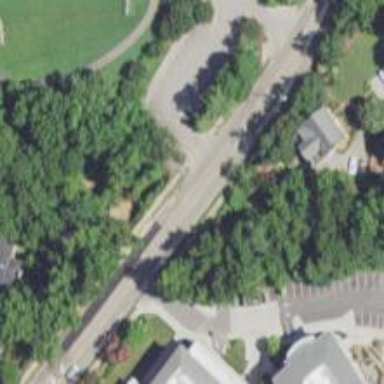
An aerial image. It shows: Unmarked asphalt crossing on cycleway road.